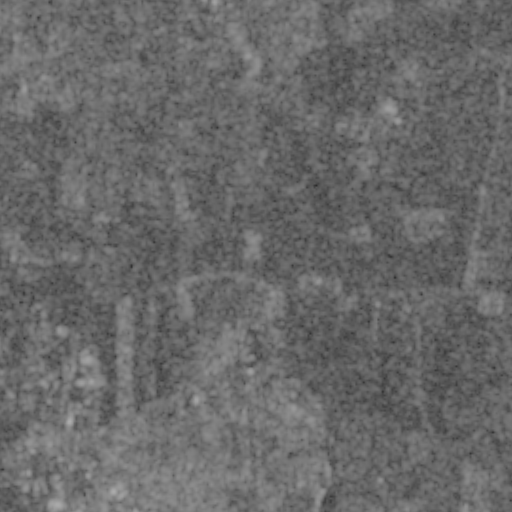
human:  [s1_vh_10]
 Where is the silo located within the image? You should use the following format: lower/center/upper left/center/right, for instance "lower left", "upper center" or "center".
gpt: The silo is located in the lower left of the image.
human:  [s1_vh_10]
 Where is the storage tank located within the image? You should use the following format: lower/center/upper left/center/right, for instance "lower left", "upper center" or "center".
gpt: The storage tank is located in the lower left of the image.
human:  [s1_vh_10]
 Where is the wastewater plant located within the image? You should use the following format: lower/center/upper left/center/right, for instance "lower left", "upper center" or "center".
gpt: The wastewater plant is located in the lower left of the image.
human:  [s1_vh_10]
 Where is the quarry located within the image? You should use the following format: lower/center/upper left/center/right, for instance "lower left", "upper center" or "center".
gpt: There is no quarry in the image.

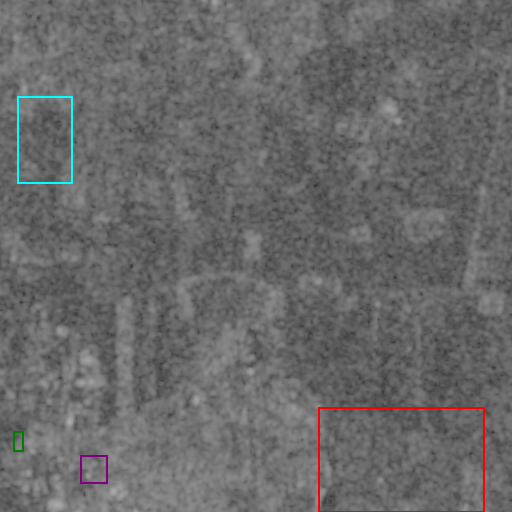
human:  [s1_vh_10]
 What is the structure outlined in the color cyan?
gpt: The structure outlined in cyan is a crop field.
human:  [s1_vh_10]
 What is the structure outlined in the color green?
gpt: The structure outlined in green is a parking lot.
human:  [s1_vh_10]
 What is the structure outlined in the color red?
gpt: The structure outlined in red is a quarry.
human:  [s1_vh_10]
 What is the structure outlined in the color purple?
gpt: The structure outlined in purple is a wastewater plant.
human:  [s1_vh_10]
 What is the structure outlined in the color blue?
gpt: There is no blue outline.